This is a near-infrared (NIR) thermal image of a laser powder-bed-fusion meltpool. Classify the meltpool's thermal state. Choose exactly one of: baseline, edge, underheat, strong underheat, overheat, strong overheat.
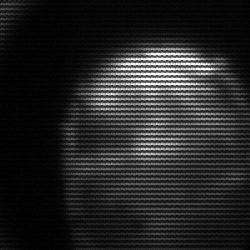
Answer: edge